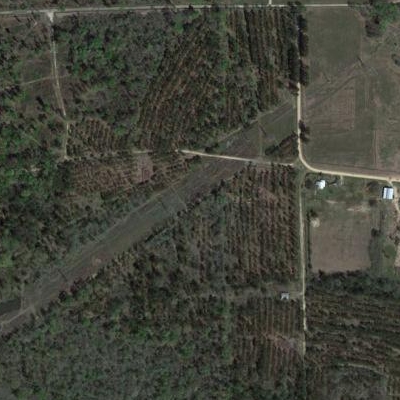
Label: eForest